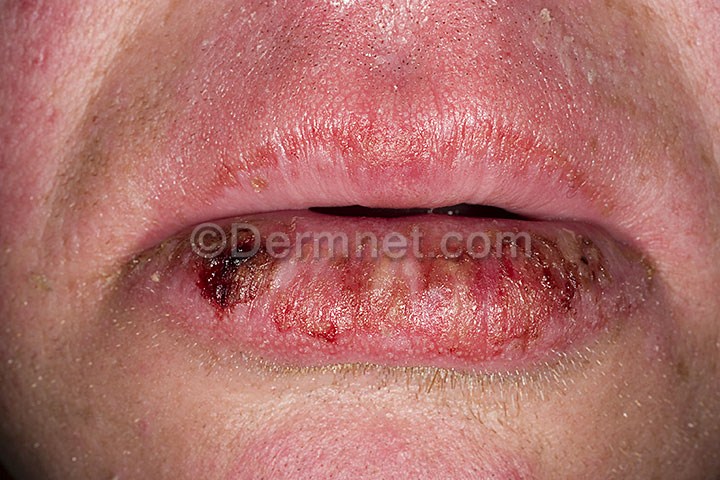
Disease: Light Diseases and Disorders of Pigmentation